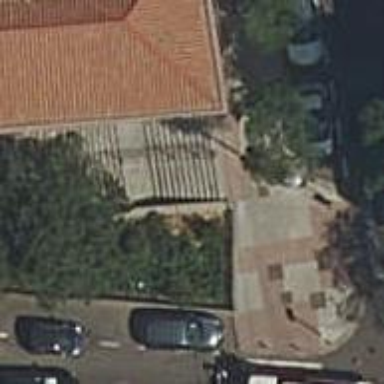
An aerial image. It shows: Sidewalk made of paving stones.